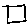
Label: square